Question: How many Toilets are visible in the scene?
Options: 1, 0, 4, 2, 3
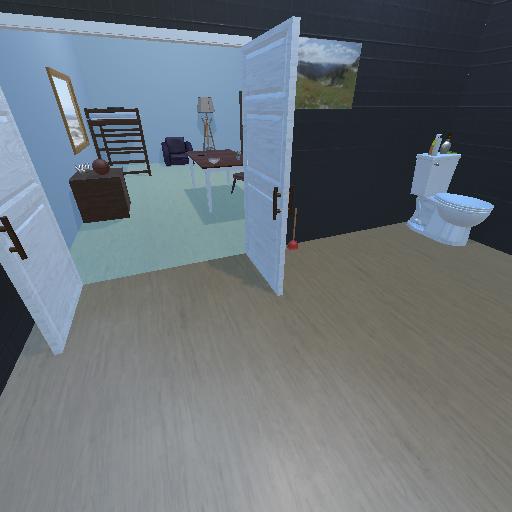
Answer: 1